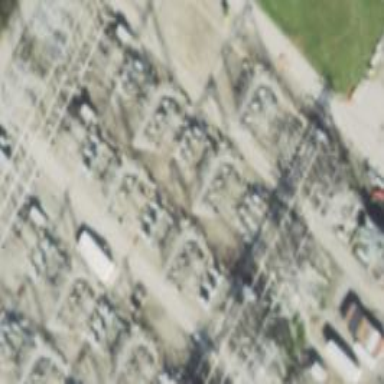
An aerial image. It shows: Switch for power supply.